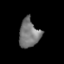
Tissue: lung
Cell type: Epithelial cells
Senescence score: 0.1768
Nuclear area (px): 562
Mean DAPI intensity: 119.386